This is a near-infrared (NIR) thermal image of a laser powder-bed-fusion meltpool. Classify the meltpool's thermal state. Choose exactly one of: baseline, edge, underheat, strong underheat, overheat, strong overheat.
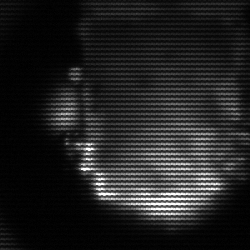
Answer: baseline